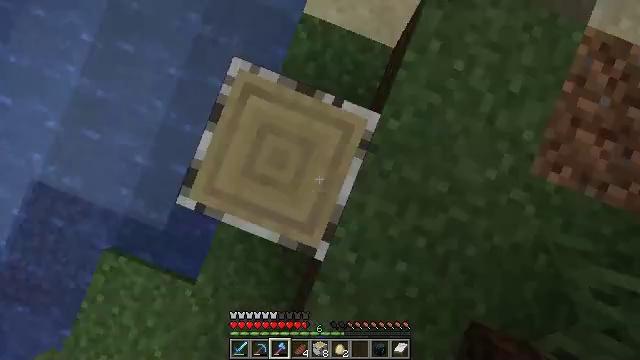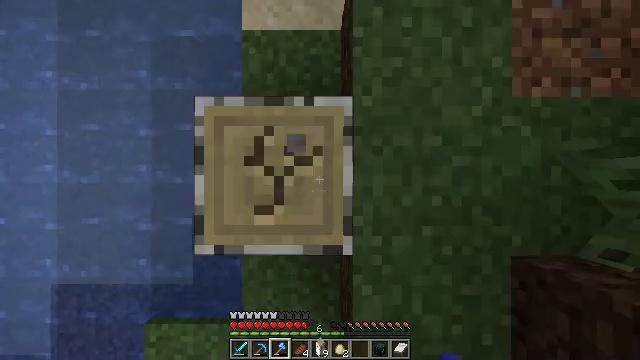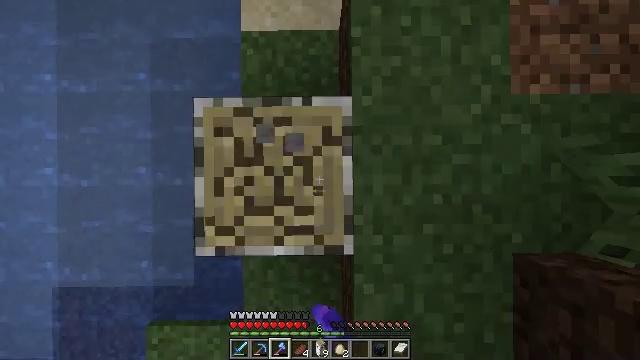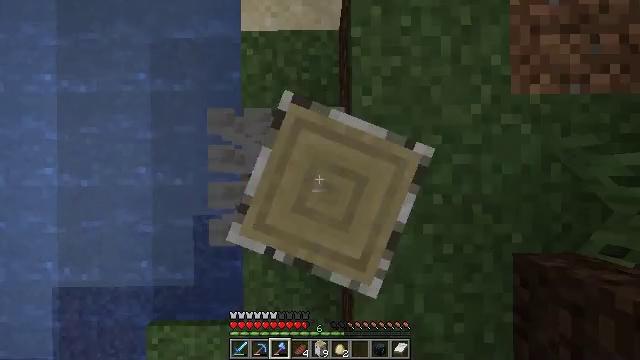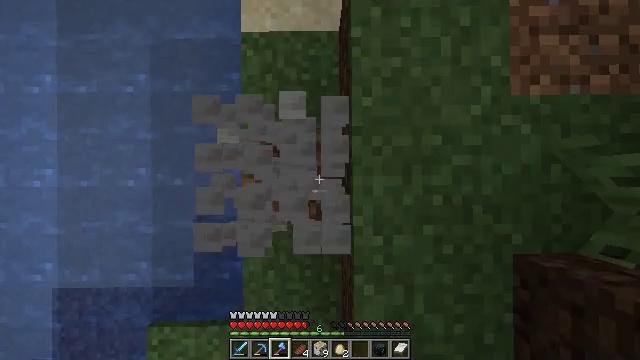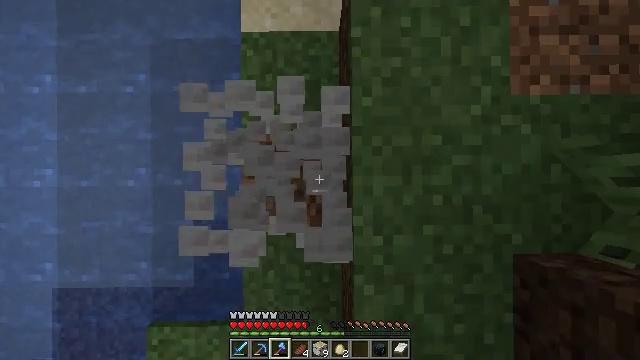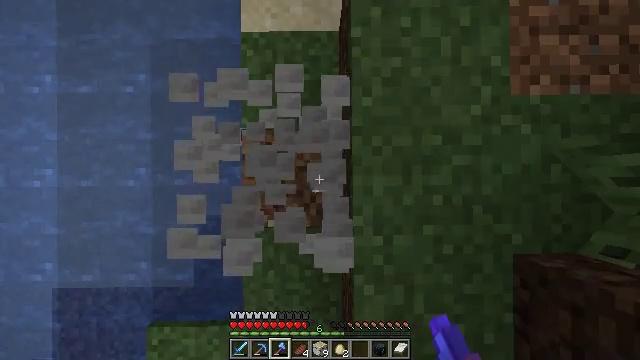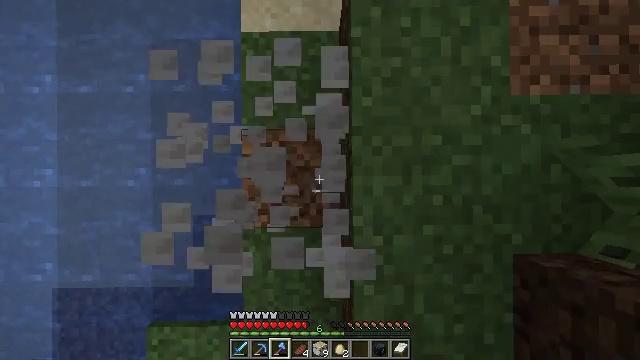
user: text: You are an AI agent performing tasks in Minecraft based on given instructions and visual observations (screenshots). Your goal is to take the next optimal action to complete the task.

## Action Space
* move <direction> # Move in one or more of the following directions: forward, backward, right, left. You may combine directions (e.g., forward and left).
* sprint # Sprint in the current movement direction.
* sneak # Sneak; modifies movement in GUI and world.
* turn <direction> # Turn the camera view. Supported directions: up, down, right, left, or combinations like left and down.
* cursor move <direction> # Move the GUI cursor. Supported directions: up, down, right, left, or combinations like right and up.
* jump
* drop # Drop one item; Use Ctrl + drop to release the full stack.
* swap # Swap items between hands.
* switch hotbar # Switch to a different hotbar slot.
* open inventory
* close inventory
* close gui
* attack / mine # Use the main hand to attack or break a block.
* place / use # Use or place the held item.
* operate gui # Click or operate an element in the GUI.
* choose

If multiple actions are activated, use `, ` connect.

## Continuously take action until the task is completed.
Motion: motion action
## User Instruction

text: Chop down the birch log.
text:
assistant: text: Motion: turn right and down, attack / mine
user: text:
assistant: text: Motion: attack / mine
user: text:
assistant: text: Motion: attack / mine
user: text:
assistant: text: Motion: attack / mine
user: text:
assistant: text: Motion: attack / mine
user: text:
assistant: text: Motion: attack / mine
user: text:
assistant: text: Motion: attack / mine
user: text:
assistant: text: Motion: attack / mine